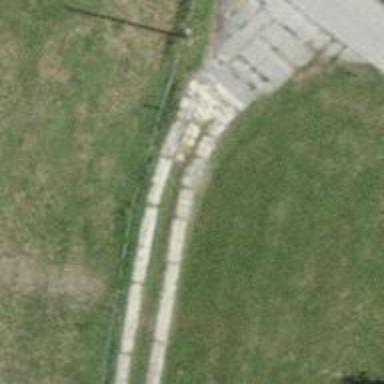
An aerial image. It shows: Track with grade 2 tracktype.